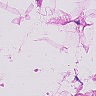
Metastatic tissue present: no